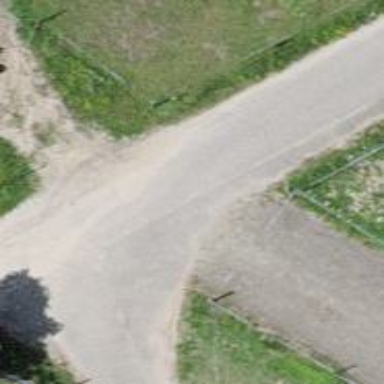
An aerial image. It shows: Well-maintained track road with grade 1 tracktype.